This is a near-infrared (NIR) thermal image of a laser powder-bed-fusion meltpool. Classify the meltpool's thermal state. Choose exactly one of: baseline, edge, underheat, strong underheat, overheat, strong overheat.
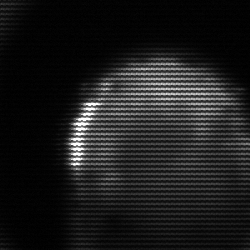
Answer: edge